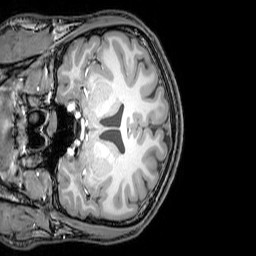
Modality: T1w
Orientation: coronal
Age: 21
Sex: male
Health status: healthy
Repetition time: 0.081 s
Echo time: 0.037 s